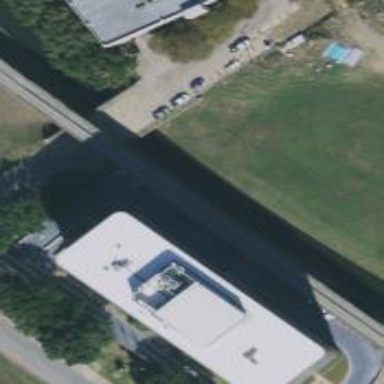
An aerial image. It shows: Office building.